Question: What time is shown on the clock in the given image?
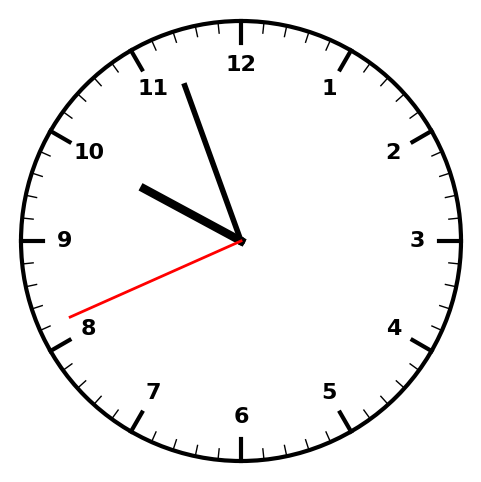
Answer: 09:56:41